Field crop: tomato
Growth stage: 2
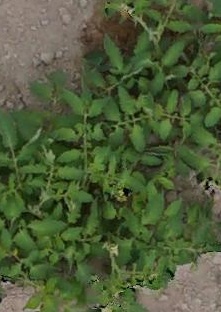
Species: tomato